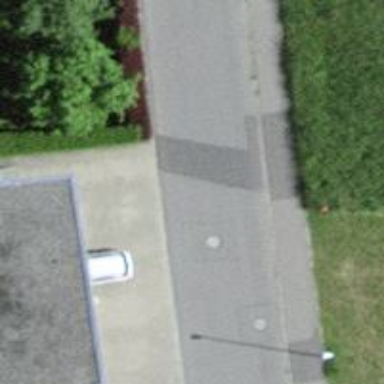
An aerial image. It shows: Residential road with asphalt surface. Sidewalk is present on the left side.